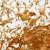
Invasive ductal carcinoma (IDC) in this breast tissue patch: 0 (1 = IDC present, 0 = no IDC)